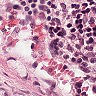
Metastatic tissue present: no